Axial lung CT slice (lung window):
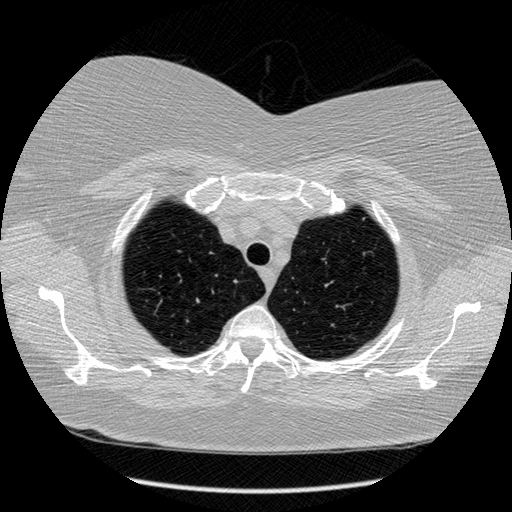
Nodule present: no